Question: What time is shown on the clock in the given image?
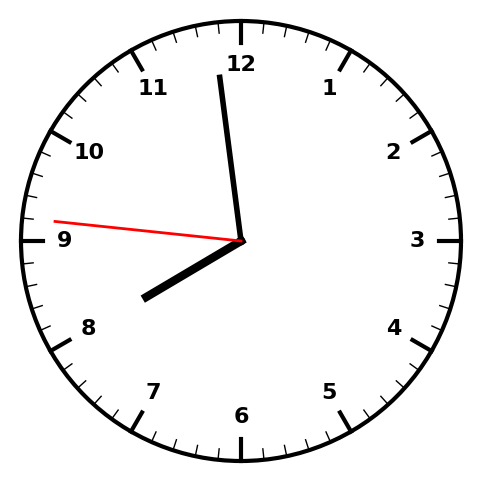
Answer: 07:58:46